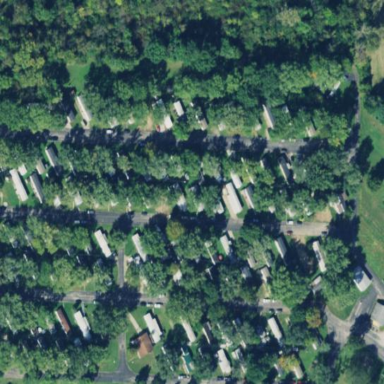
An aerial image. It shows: Residential area in small hamlet with trailer park.